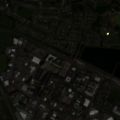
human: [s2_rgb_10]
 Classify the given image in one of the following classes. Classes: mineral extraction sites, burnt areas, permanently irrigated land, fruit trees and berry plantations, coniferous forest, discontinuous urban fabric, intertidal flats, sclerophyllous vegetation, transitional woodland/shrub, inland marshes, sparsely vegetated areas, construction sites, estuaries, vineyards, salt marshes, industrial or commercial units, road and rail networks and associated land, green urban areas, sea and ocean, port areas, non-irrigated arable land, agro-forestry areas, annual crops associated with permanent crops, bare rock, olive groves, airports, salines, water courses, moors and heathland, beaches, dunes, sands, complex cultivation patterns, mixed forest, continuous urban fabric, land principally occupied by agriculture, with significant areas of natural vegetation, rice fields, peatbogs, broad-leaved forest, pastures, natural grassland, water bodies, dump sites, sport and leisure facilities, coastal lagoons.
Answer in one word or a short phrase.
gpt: discontinuous urban fabric, industrial or commercial units